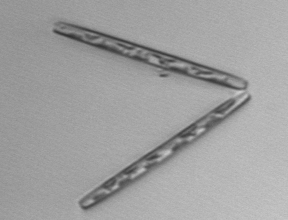
Label: Thalassionema